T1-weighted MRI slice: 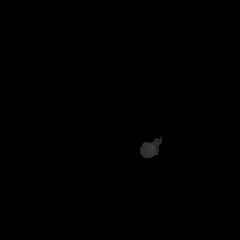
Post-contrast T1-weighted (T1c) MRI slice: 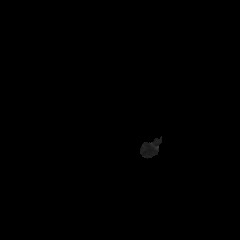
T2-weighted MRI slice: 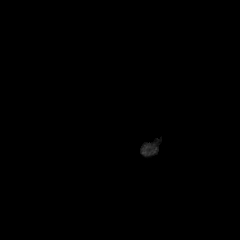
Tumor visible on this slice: no